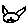
Label: cat